Field crop: tomato
Growth stage: 1
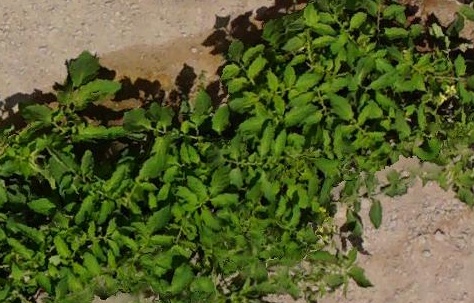
Species: tomato